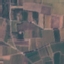
Land use / land cover class: PermanentCrop